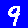
Digit: 9